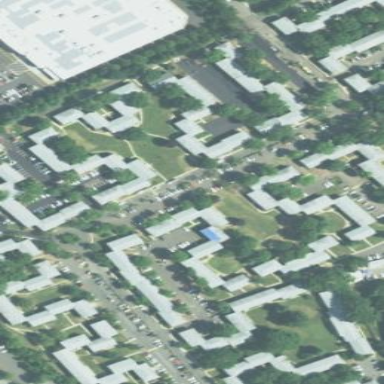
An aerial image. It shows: Condominium in residential area.